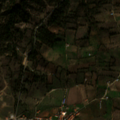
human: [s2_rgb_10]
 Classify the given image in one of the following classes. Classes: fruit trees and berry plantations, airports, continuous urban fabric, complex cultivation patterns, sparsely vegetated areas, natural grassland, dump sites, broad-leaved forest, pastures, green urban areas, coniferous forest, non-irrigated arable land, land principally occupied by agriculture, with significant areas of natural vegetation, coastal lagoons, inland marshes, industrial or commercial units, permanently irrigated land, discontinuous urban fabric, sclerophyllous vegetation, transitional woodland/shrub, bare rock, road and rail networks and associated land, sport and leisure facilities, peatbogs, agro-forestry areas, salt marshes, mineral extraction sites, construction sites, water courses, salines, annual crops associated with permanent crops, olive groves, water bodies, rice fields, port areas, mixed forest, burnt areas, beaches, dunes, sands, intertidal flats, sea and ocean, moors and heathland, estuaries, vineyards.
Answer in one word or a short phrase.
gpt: continuous urban fabric, olive groves, annual crops associated with permanent crops, agro-forestry areas, broad-leaved forest